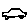
Label: car